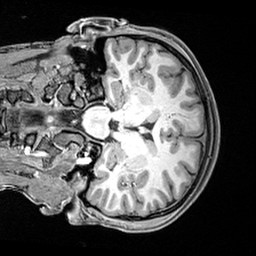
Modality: T1w
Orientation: coronal
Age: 20
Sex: female
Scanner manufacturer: siemens
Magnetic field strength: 3 T
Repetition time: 2.4 s
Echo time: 0.00217 s